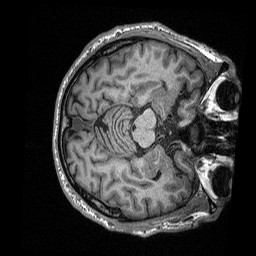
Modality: T1w
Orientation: axial
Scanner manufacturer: siemens
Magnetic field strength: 3 T
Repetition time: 2.3 s
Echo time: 0.00226 s